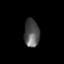
Tissue: prostate
Cell type: Myeloid cells
Senescence score: 0.234
Nuclear area (px): 416
Mean DAPI intensity: 82.95